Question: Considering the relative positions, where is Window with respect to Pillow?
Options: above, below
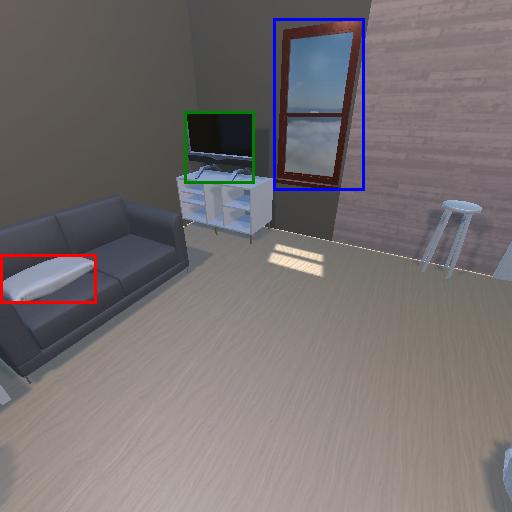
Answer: above